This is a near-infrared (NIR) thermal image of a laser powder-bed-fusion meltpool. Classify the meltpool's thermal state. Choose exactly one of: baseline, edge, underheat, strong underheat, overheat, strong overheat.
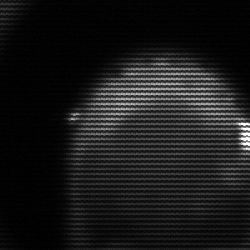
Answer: edge